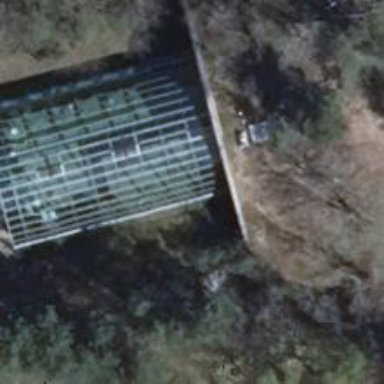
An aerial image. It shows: Round building with glass roof.